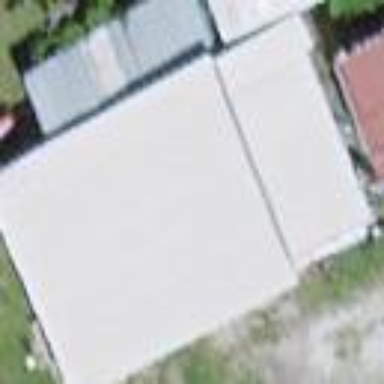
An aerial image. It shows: Shed building.